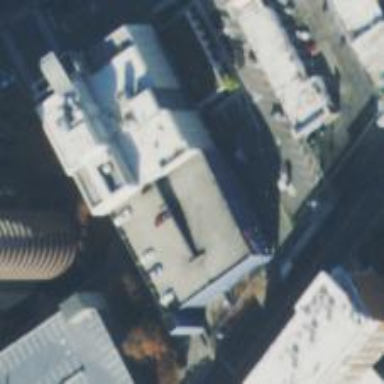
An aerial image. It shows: Multi-storey parking building.